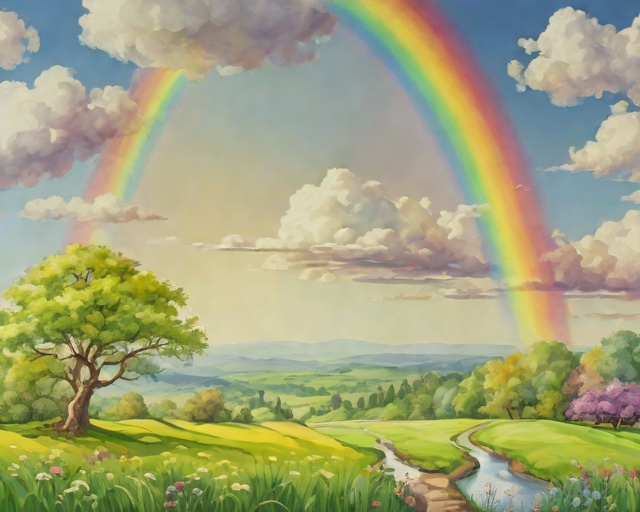
Category: Spring